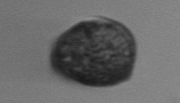
Label: Dinophyceae